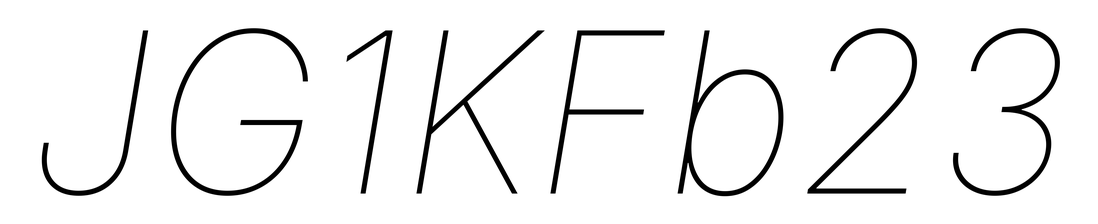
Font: Inter-Italic_Thin_Italic